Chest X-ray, AP view. Patient: 63 years old, sex F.
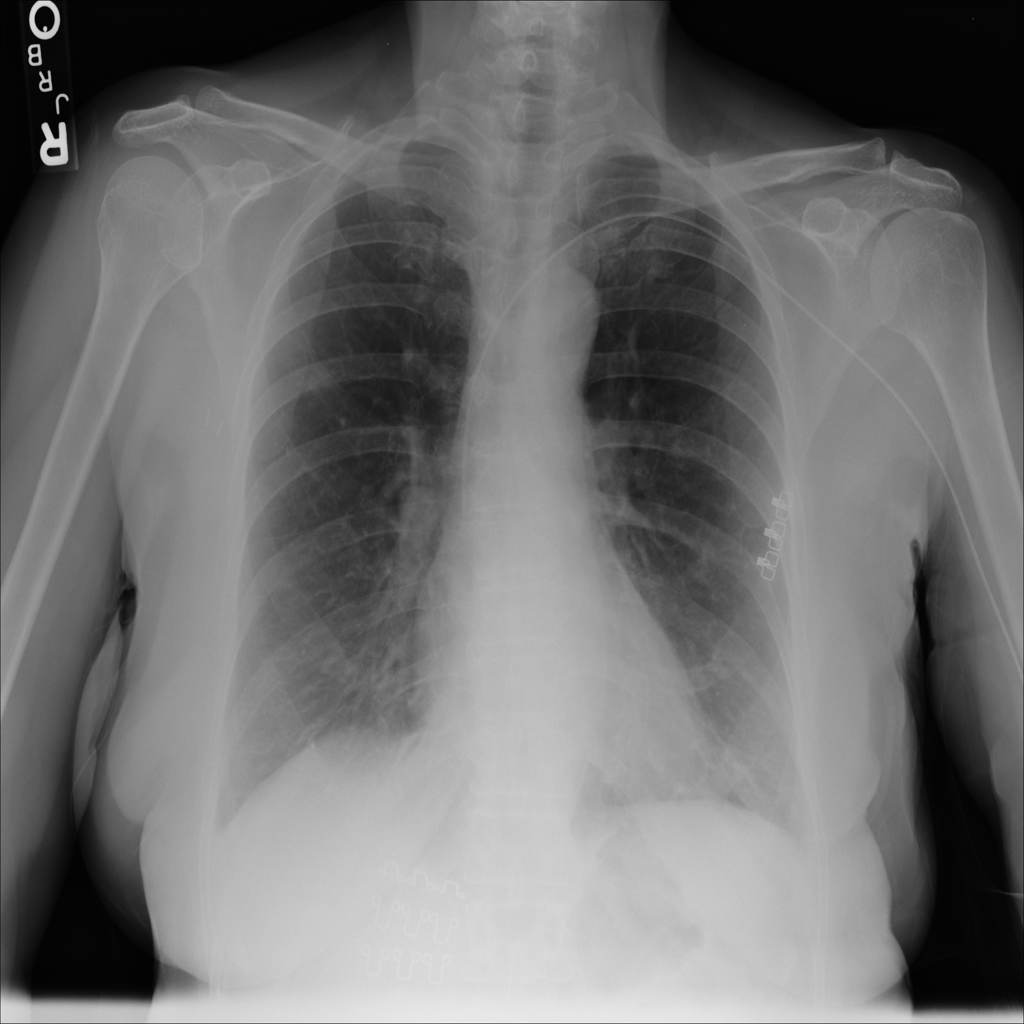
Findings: No Finding